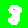
Digit: 8